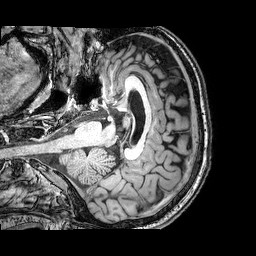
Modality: T1w
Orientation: axial
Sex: male
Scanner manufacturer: philips
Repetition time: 0.008217 s
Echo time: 0.00378 s